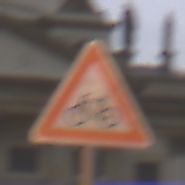
Verkehrszeichen: RadverkehrRechts
Umgebung: Outdoor, Urban
Tageszeit: Midday
Wetter: Overcast
Licht: Natural
Jahreszeit: NotSpecified
Kontrast: LowContrast